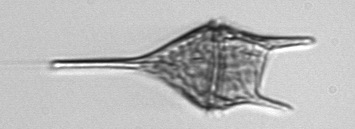
Label: Tripos_lineatus